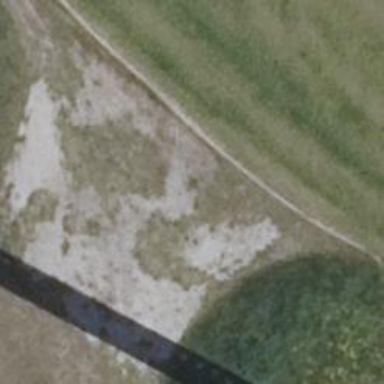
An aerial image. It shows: Track with compacted grade3 surface.